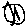
Label: hexagon